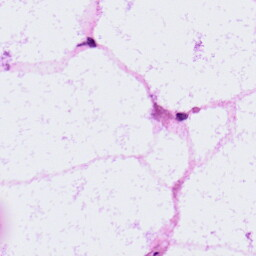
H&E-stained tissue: LymphNode